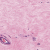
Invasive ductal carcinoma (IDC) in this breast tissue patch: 0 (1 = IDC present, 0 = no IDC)